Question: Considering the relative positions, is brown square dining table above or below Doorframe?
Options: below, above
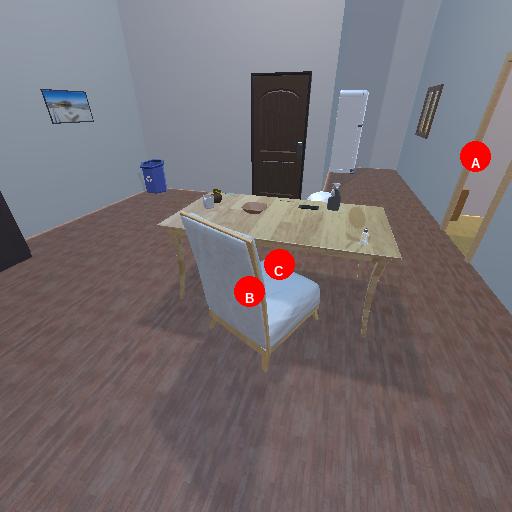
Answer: below